Question: So I have a complex context menu. It doesn't have just menuitems. It has radio buttons as well, and a stackpanel on the bottom which has an integerupdown box.

'''
<Button.ContextMenu>
<ContextMenu>
<RadioButton Tag="30" Content="30 seconds" GroupName="adLength" Checked="adLength_Checked" IsChecked="True"/>
<RadioButton Tag="60" Content="1 minutes" GroupName="adLength" Checked="adLength_Checked"/>
<RadioButton Tag="90" Content="1 min 30 sec" GroupName="adLength" Checked="adLength_Checked"/>
<RadioButton Tag="120" Content="2 minutes" GroupName="adLength" Checked="adLength_Checked"/>
<RadioButton Tag="150" Content="2 min 30 sec" GroupName="adLength" Checked="adLength_Checked"/>
<RadioButton Tag="180" Content="3 minutes" GroupName="adLength" Checked="adLength_Checked"/>
<Separator/>
<MenuItem x:Name="advert_Auto" Header="Run Automatically" IsCheckable="true" StaysOpenOnClick="True"/>
<StackPanel Orientation="Horizontal">
<TextBlock>every</TextBlock>
<xctk:IntegerUpDown x:Name="advert_Time" Value="30" Minimum="15" Width="50" Margin="5,0" />
<TextBlock>min</TextBlock>
</StackPanel>
</ContextMenu>
</Button.ContextMenu>
'''
The '<MenuItem>' object has the option for 'staysopenonclick'; when someone clicks on that item, the context menu stays open. The '<RadioButton>' objects don't have that option, but they stay open anyways.
The issue I am having is with the last item, the '<StackPanel>'. When the user clicks on the text area of the 'IntegerUpDown', the context menu closes. It makes it pretty impossible to use the item as is. Is there a better way to do what I am trying to do in a context menu? Is there a way to keep the context menu open until the user clicks outside of the menu?
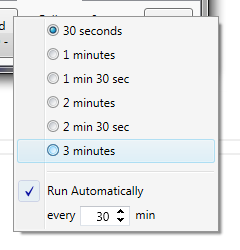
Answer: Just stuff the 'StackPanel' in a 'MenuItem' as its header and set the 'StaysOpenOnClick' property to 'true'.
'''
<MenuItem StaysOpenOnClick="True">
<MenuItem.Header>
<StackPanel Orientation="Horizontal">
<TextBlock>every</TextBlock>
<TextBox Text="30" Width="50" Margin="5,0" />
<TextBlock>min</TextBlock>
</StackPanel>
</MenuItem.Header>
</MenuItem>
'''